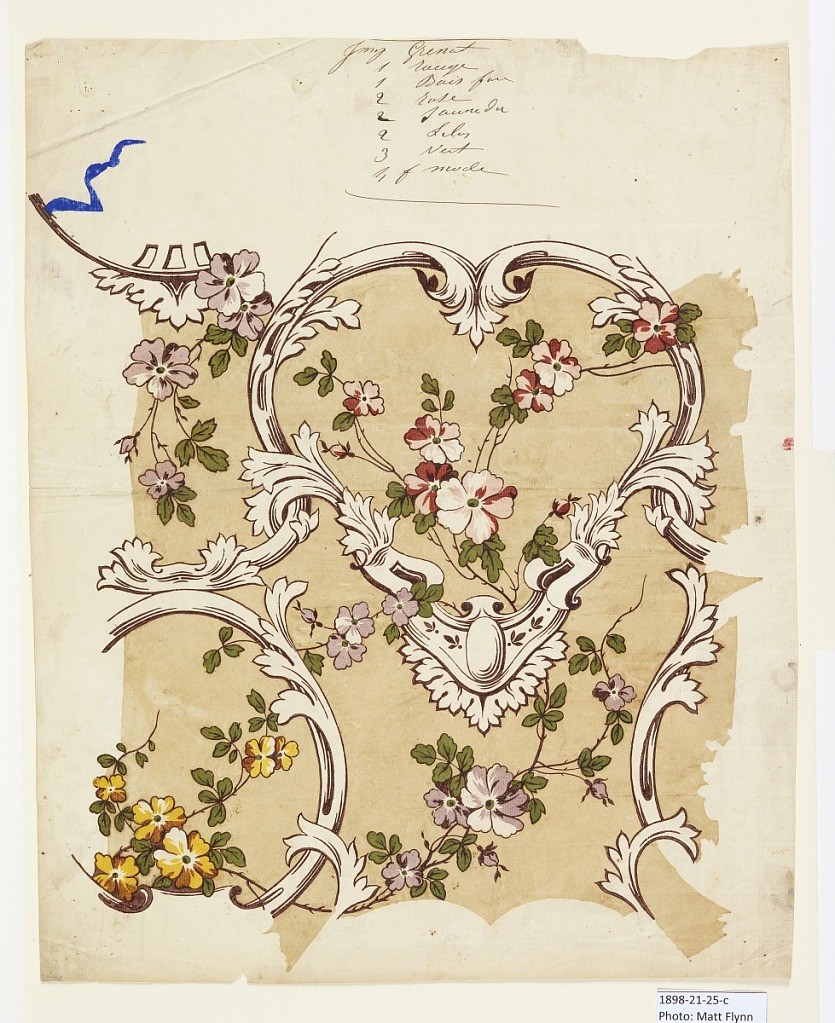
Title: Trial Proof for a Flowered Chintz
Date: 1820–30
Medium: Woodcut in multicolored ink on tan ground on white paper
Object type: Print
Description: Stylized wild roses intertwined among frames formed by leaf motifs with a buckle-shaped ornament. Printed in red, yellow, green, blue, lavender, and dark brown.